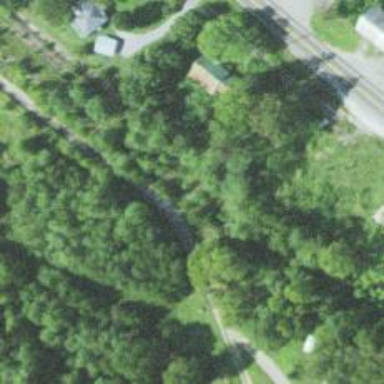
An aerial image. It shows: Railway siding with rails.